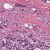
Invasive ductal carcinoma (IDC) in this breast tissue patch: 1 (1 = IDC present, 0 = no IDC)